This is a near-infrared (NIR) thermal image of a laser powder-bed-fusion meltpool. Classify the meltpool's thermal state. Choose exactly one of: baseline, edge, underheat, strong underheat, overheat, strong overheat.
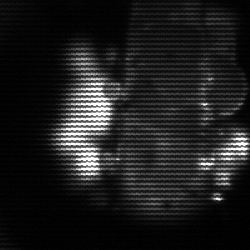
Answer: strong underheat